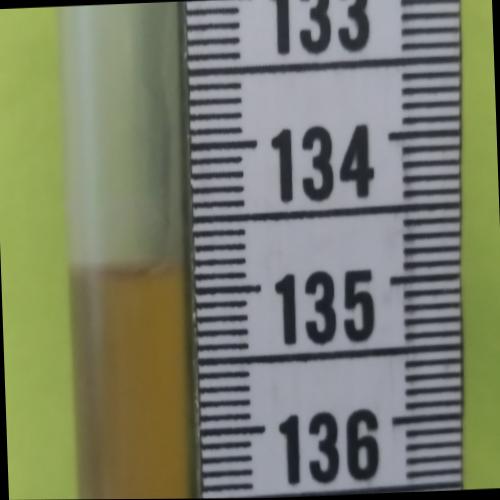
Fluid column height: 134.8 cm